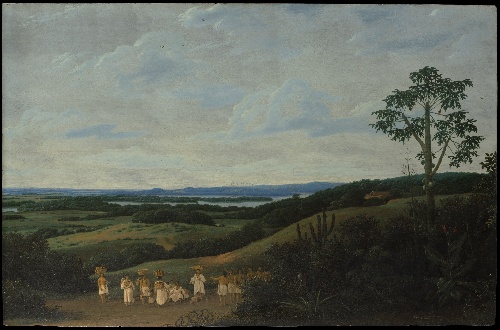
Title: A Brazilian Landscape
Artist: Frans Post
Artist bio: Dutch, Haarlem 1612–1680 Haarlem
Date: 1650
Object type: Painting
Classification: Paintings
Medium: Oil on wood
Dimensions: 24 x 36 in. (61 x 91.4 cm)
Department: European Paintings
Credit line: Purchase, Rogers Fund, special funds, James S. Deely Gift, and Gift of Edna H. Sachs and other gifts and bequests, by exchange, 1981
Accession year: 1981
Repository: Metropolitan Museum of Art, New York, NY
Tags: Landscapes